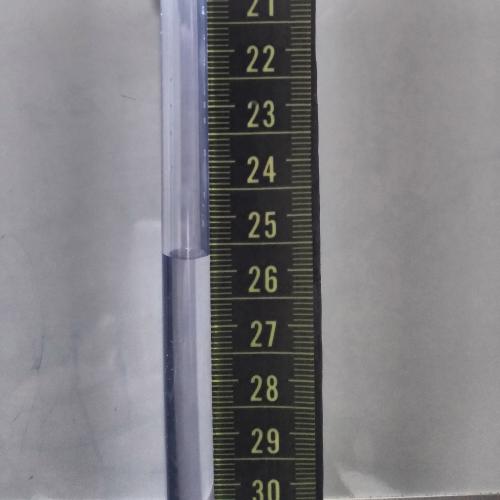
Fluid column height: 25.7 cm